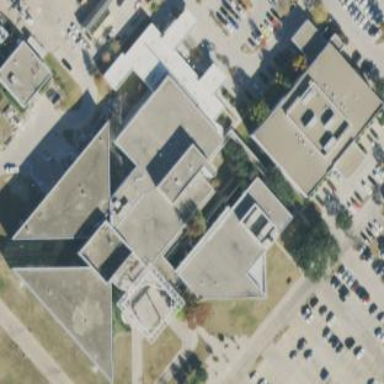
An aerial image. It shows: Hospital building.